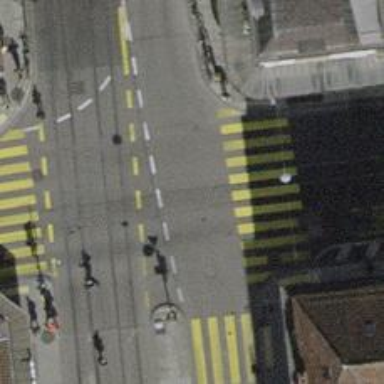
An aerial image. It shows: Road with traffic signals.